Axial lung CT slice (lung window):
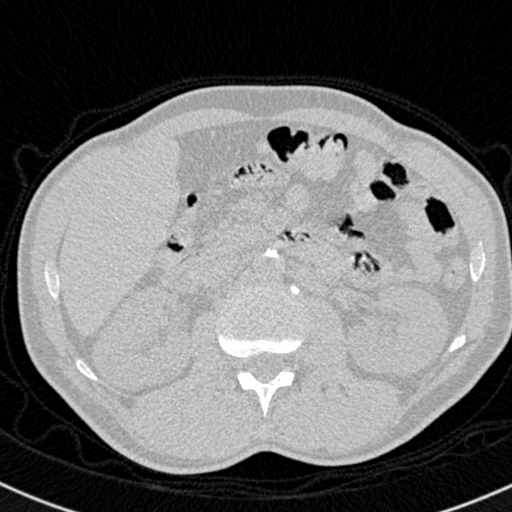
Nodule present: no